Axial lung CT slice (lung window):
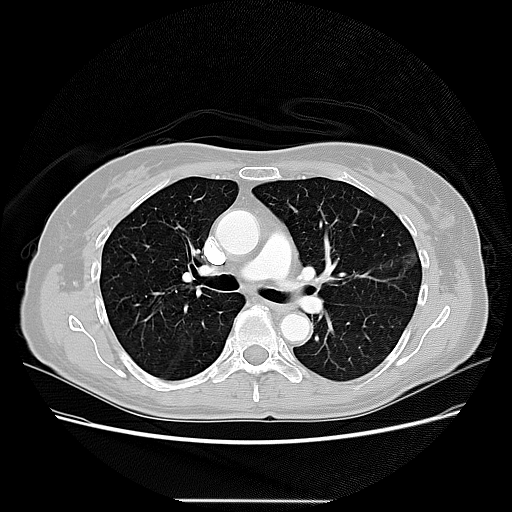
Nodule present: no